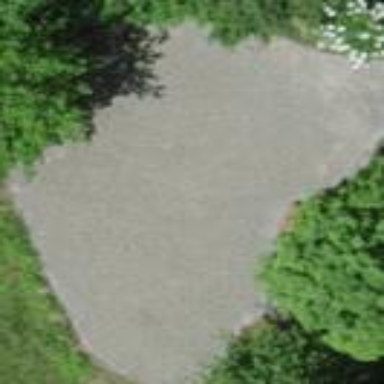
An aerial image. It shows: Pedestrian road made of paving stones.